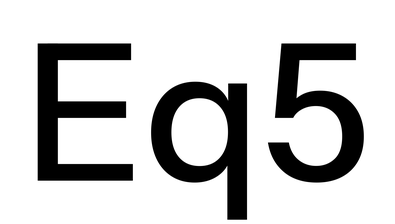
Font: InstrumentSans_Medium